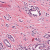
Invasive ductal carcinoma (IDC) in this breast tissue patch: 1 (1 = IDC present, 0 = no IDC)